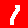
Digit: 1